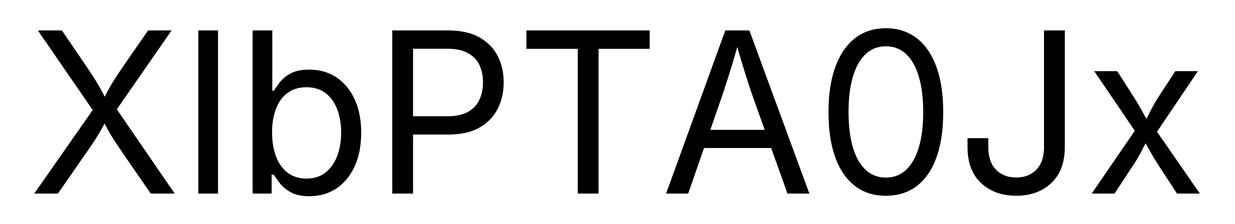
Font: Inter_Regular